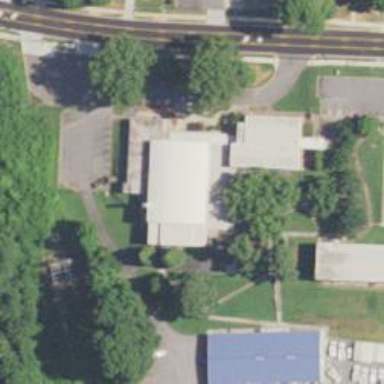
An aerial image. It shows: School.